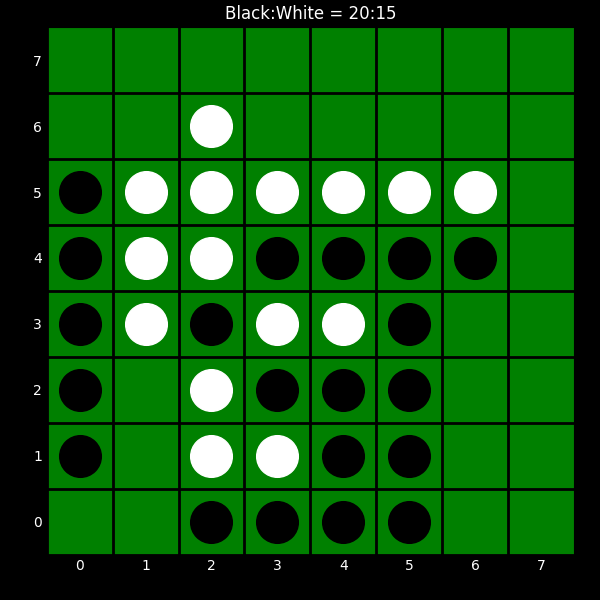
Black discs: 20
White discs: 15